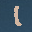
Label: 1